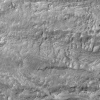
Atmospheric dust classification: not_dusty